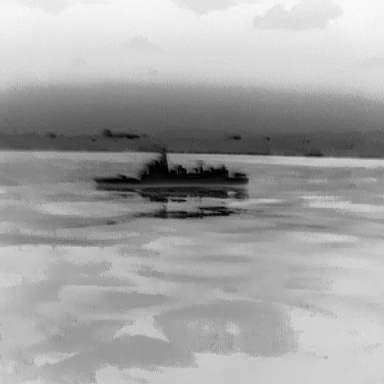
There is a warship in the infrared image.